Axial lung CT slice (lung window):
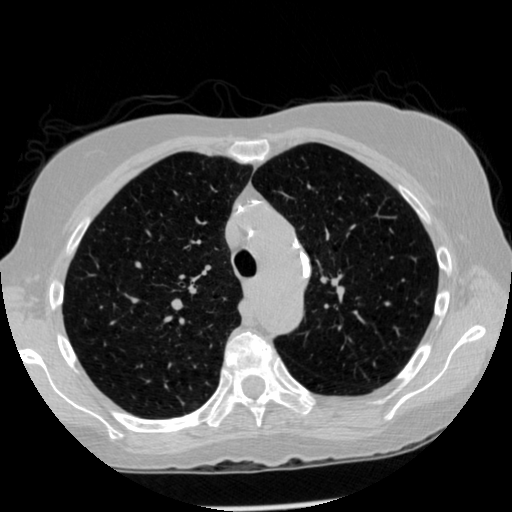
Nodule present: no